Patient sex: M
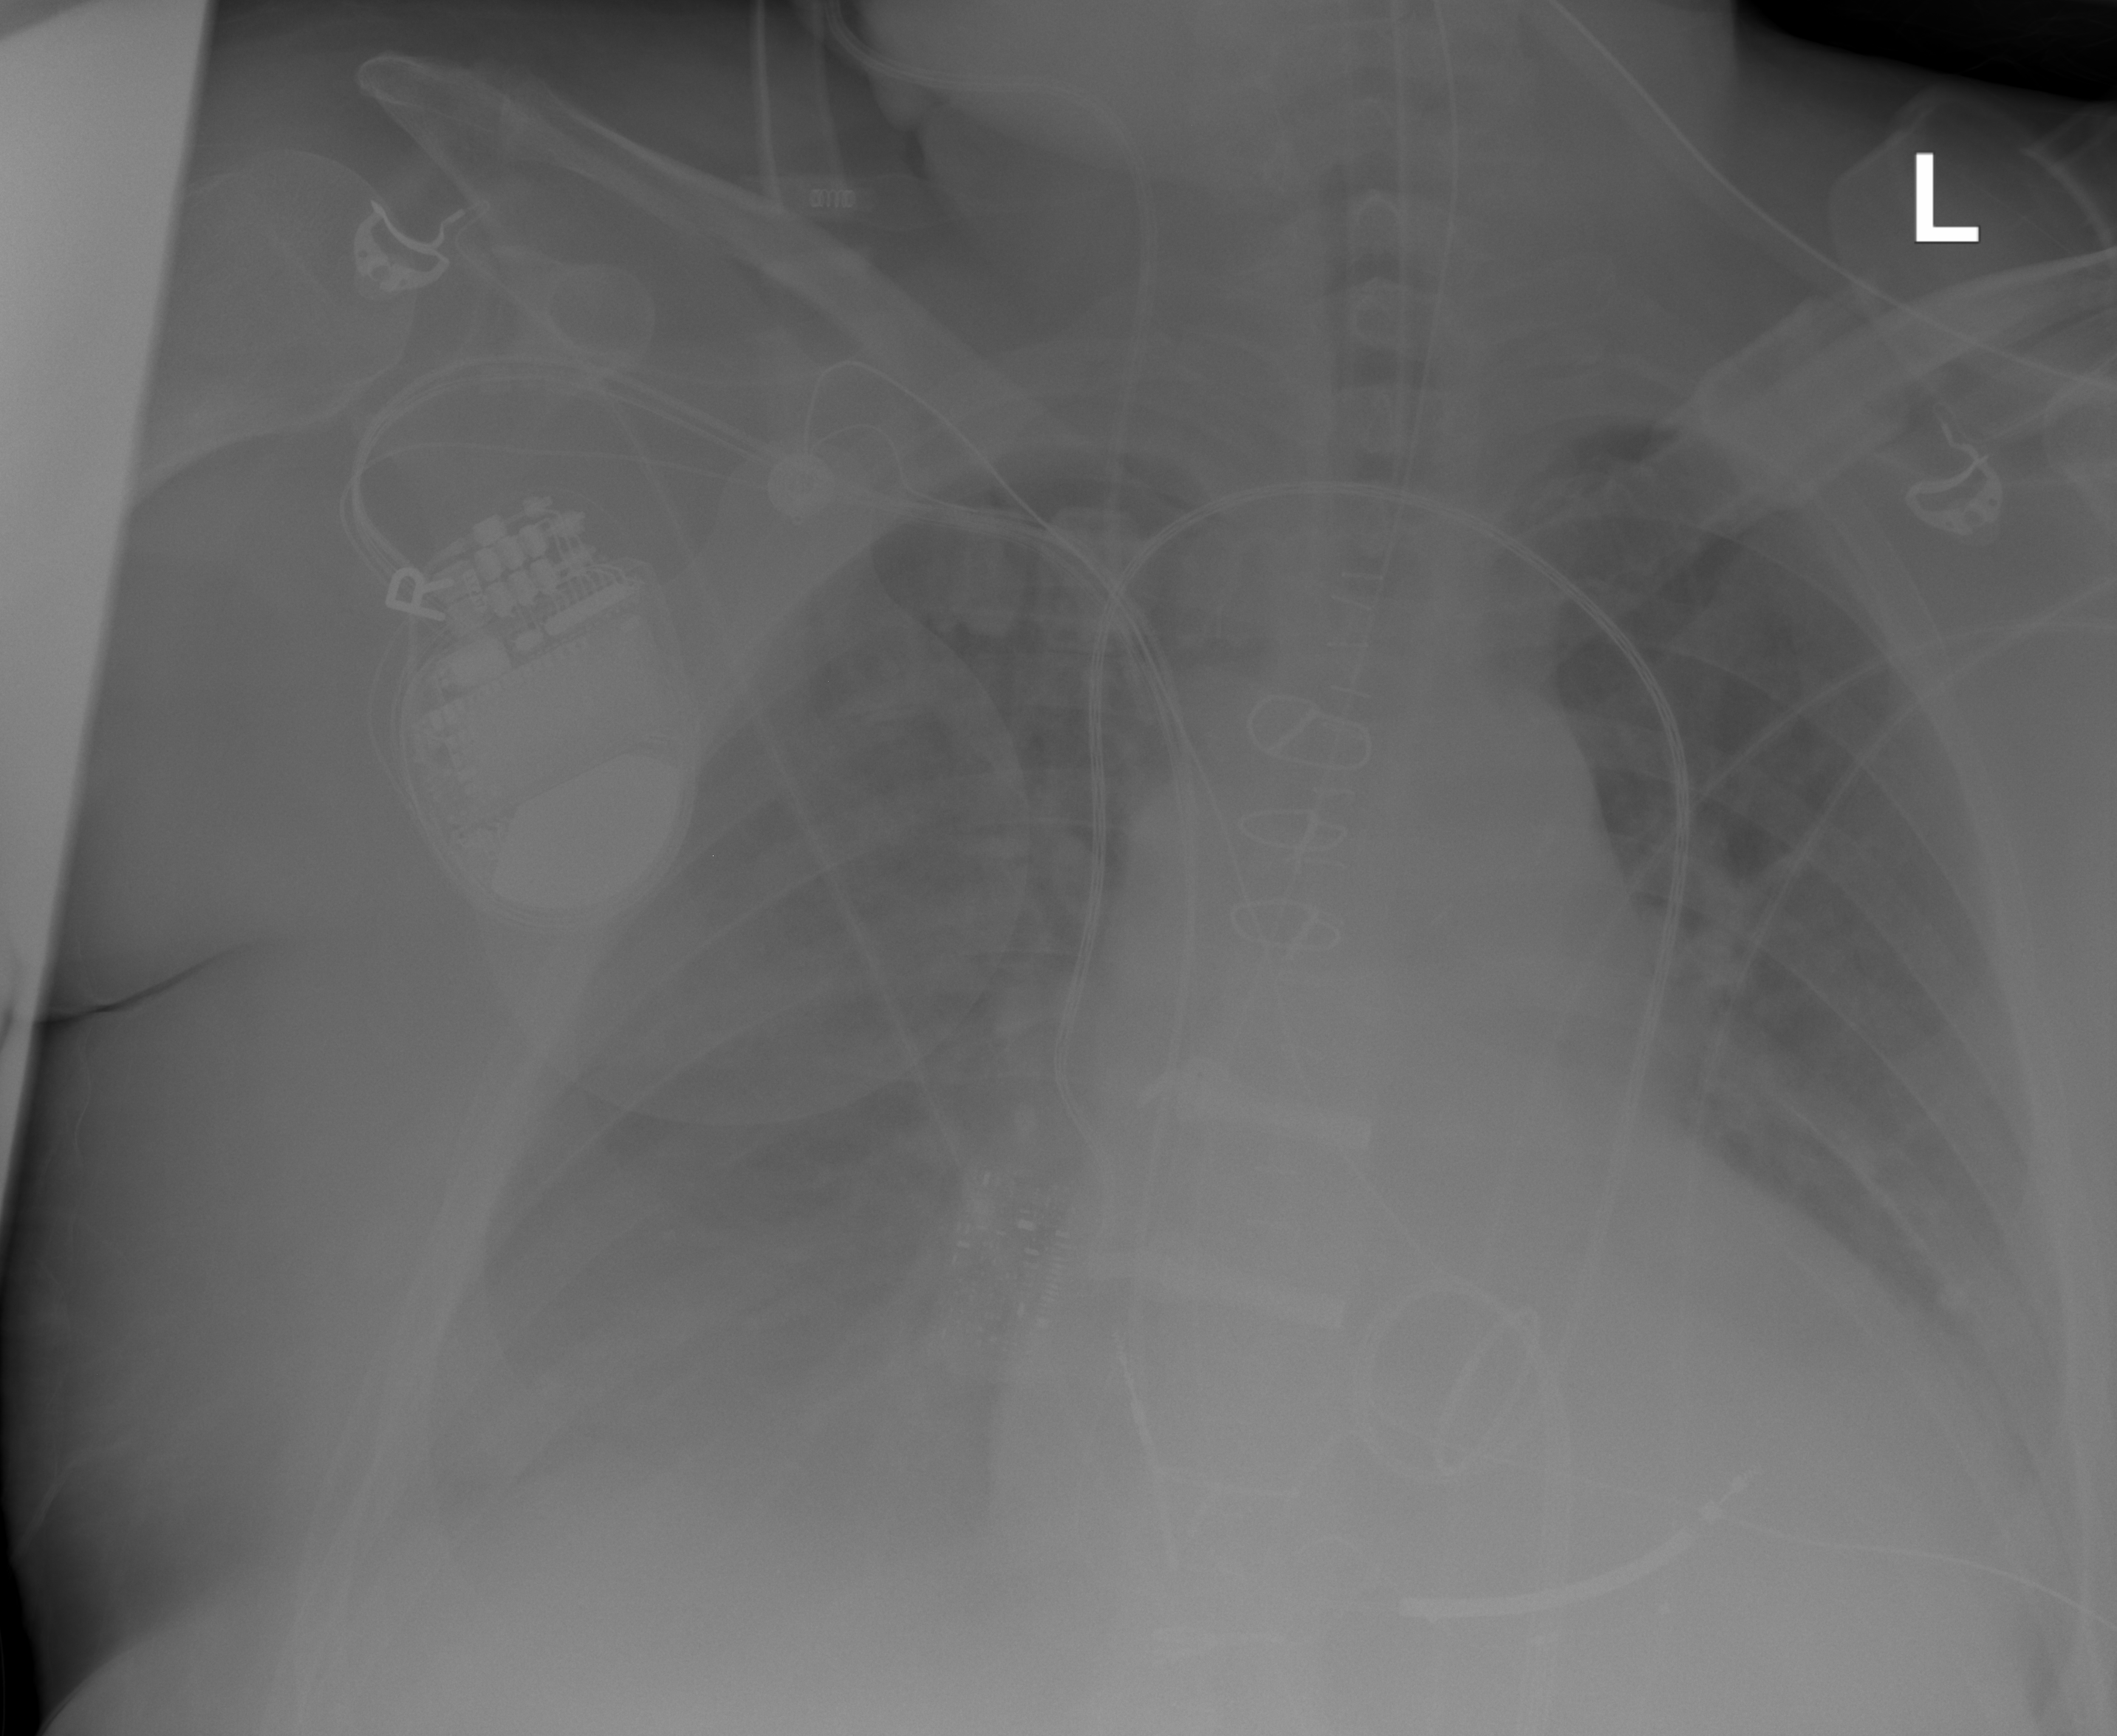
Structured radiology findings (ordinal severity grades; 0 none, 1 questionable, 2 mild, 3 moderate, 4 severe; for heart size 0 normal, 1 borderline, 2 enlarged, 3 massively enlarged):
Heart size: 2
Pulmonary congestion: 2
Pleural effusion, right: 2
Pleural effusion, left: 2
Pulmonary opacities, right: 0
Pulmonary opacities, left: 0
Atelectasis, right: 0
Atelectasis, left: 0